Question: I hope you know that in <URL> we can resize the table.

So i want wondering how to resize a "Vertical Handler" alone.
Can anyone give me the source ?
Please show an example in <URL> if possible.
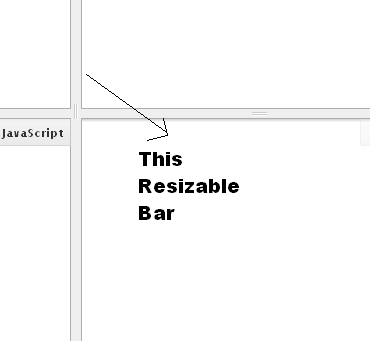
Answer: Your looking for the jquery layout plugin. It's very easy to use. Lots of examples here: <URL>